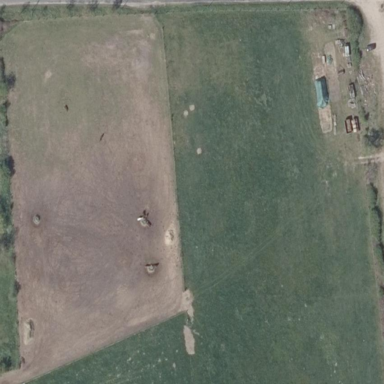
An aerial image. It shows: Farmyard used for horse riding activities.